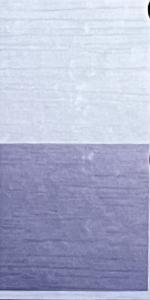
Label: Empty